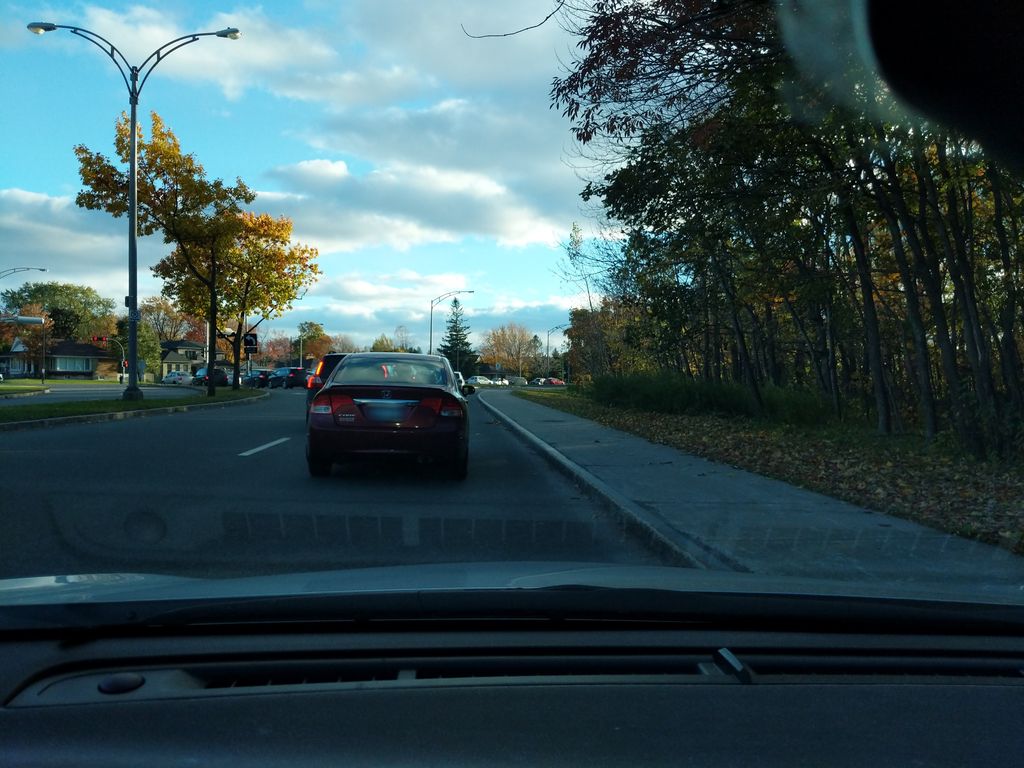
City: quebec_city